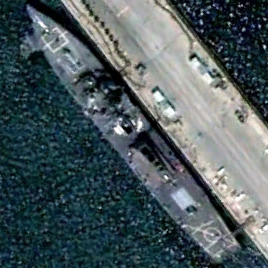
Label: destroyer